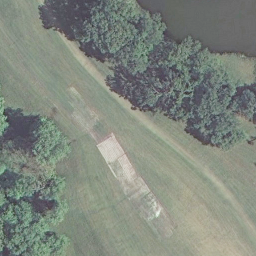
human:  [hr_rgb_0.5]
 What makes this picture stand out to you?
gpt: golf course